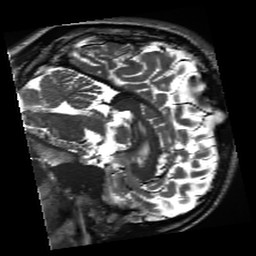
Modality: inplaneT2
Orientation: sagittal
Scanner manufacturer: siemens
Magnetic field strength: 3 T
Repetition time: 11 s
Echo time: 0.059 s